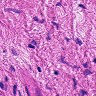
Metastatic tissue present: no